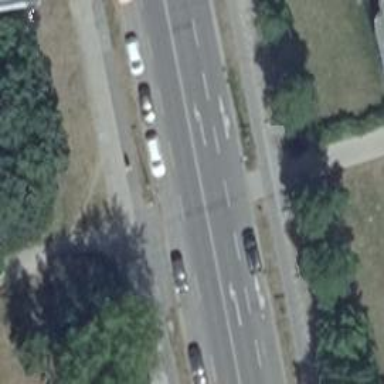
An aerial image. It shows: Tertiary road with asphalt surface. There is parallel on-street parking on the left lane.